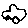
Label: car